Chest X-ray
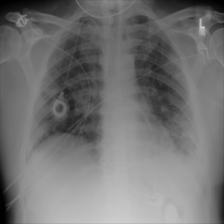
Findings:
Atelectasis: negative
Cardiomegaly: negative
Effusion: negative
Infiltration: positive
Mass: negative
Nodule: negative
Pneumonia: negative
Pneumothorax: negative
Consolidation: negative
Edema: negative
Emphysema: negative
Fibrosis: negative
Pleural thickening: negative
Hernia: negative